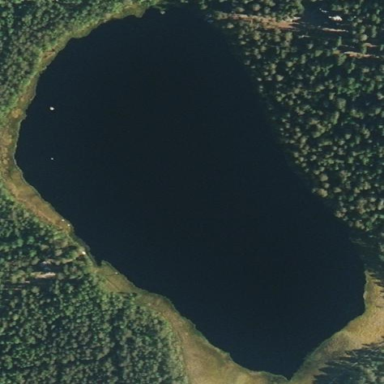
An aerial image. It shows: Serene lake surrounded by nature.